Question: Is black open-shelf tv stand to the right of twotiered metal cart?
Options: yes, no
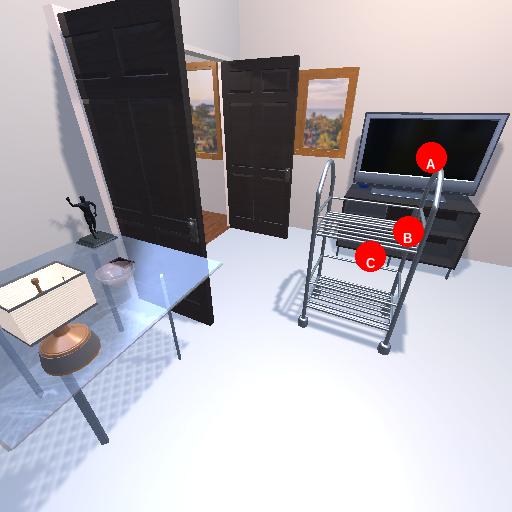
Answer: yes